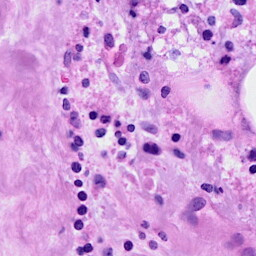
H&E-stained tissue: Breast